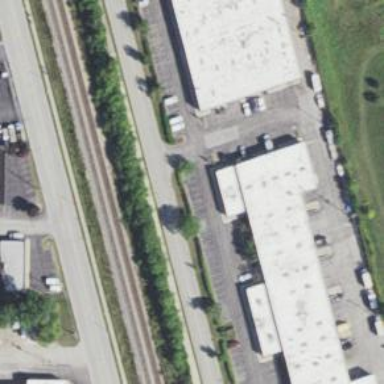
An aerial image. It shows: Industrial building.